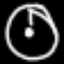
Label: clock